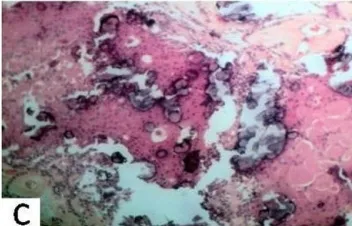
Histopathological examination (hematoxilin-eosin stain,. : Islands and sheets of polyhedral cells, areas of extracellular and amyloid-like eosinophilic material, and small irregular foci of calcification (40x.
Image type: pathology (h&e)